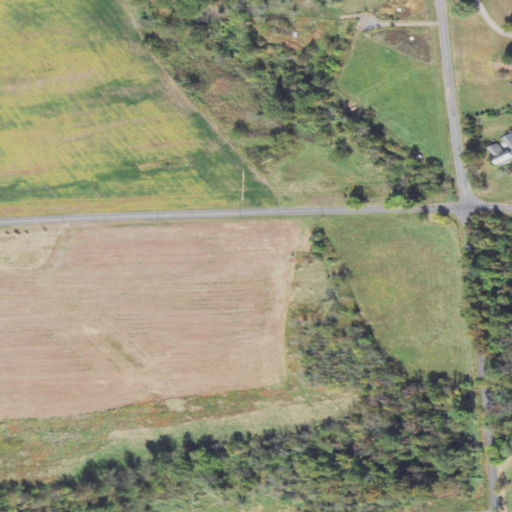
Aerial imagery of valley in Pennsylvania named Quaker Valley containing cultivated crops, pasture, woody wetlands, open development, mixed forest, herbaceous wetlands, low intensity development, and medium intensity development